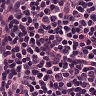
Metastatic tissue present: no